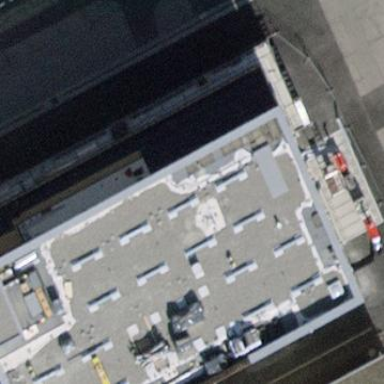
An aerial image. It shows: Transportation building.